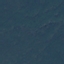
Land use / land cover: Forest